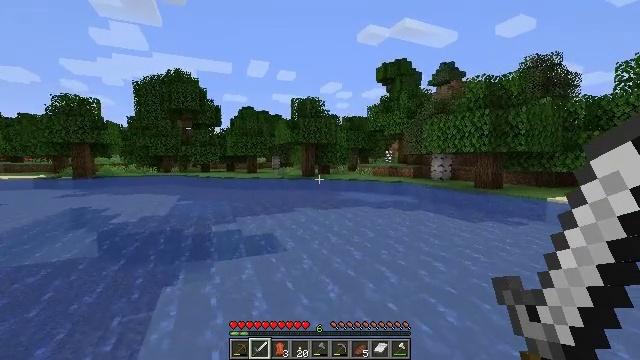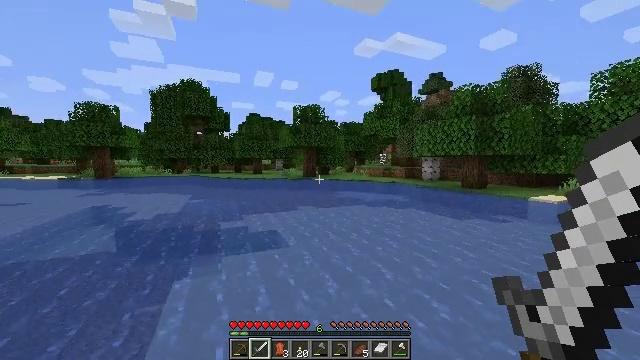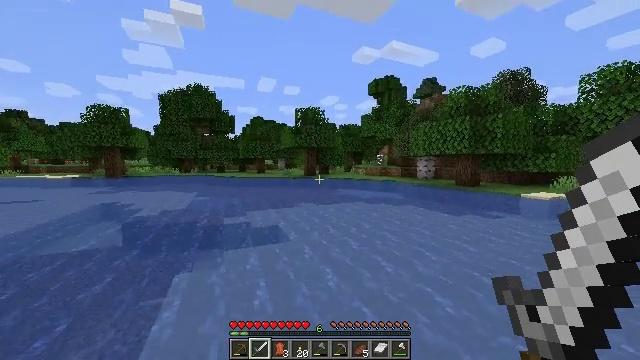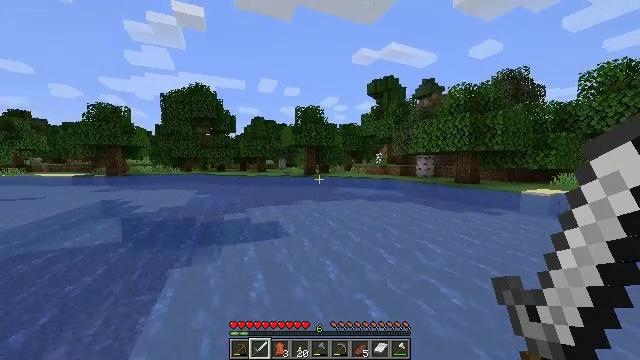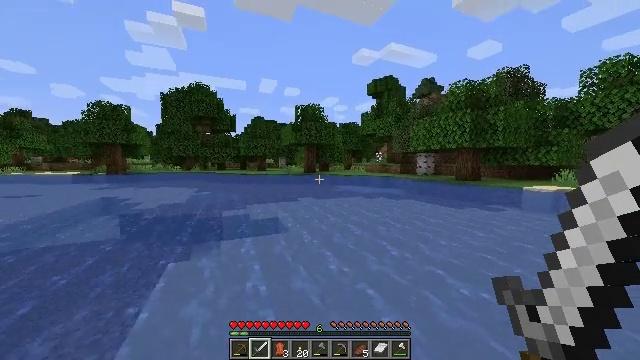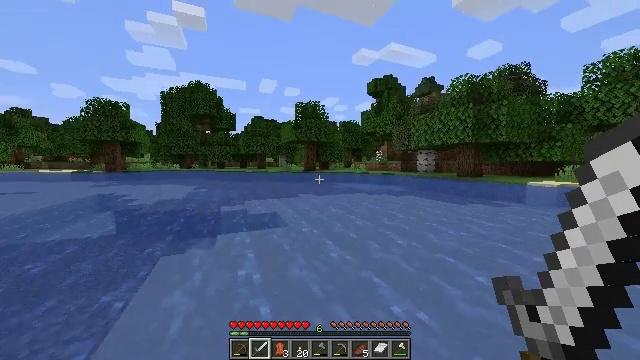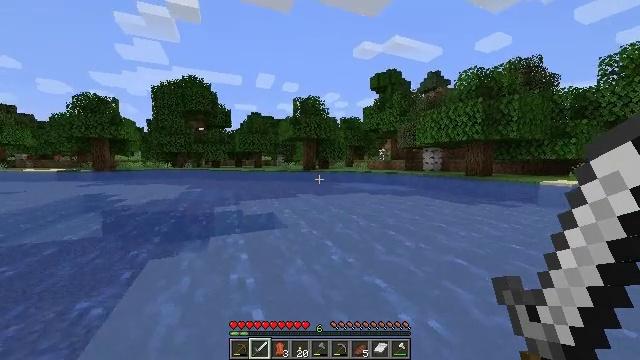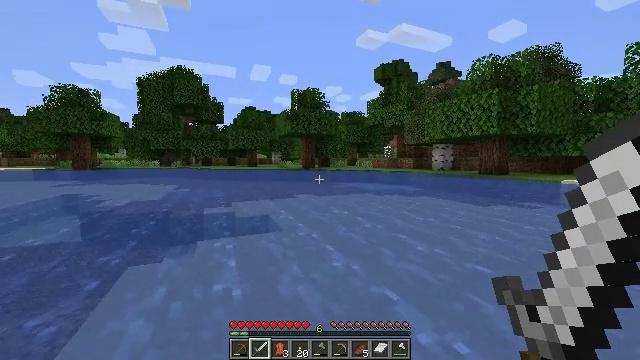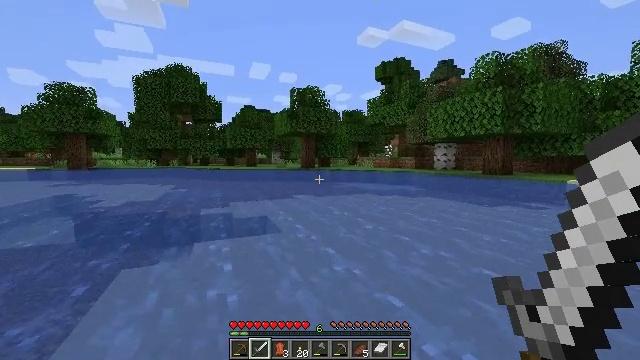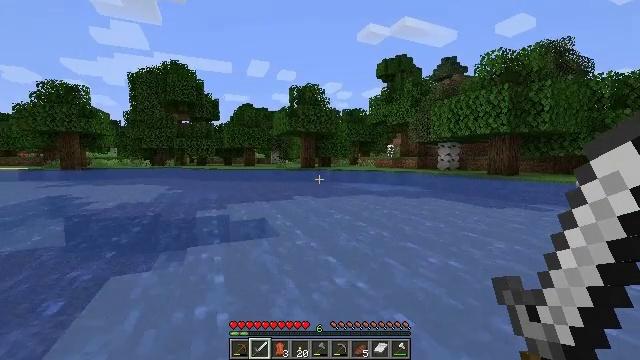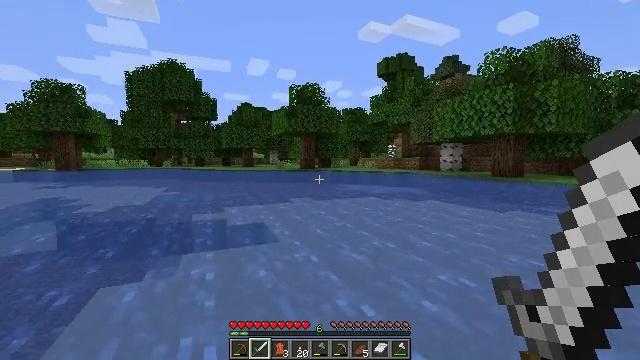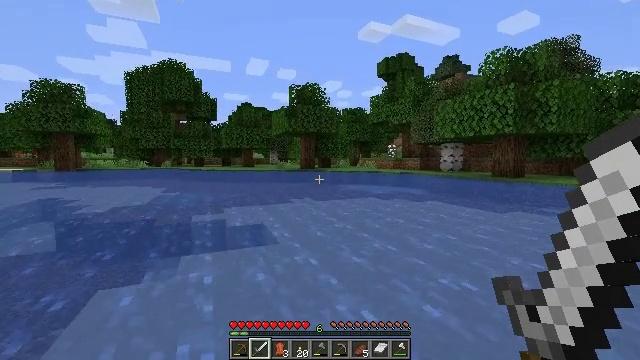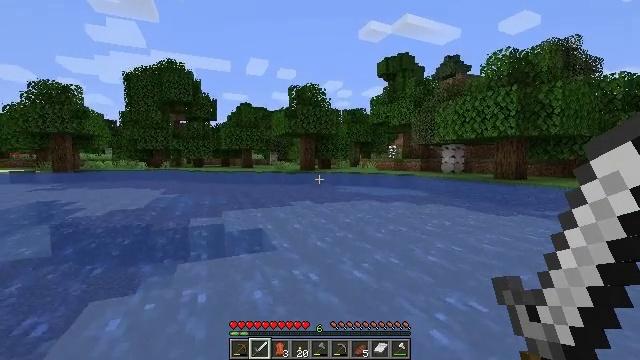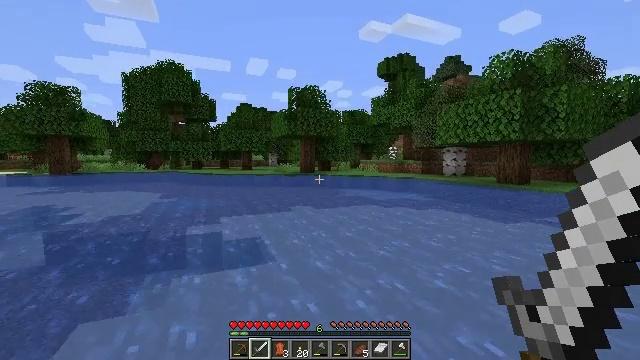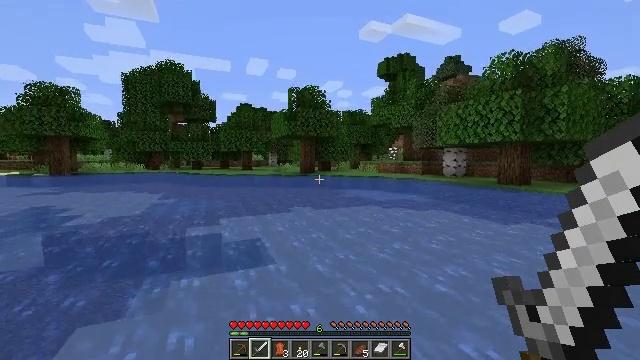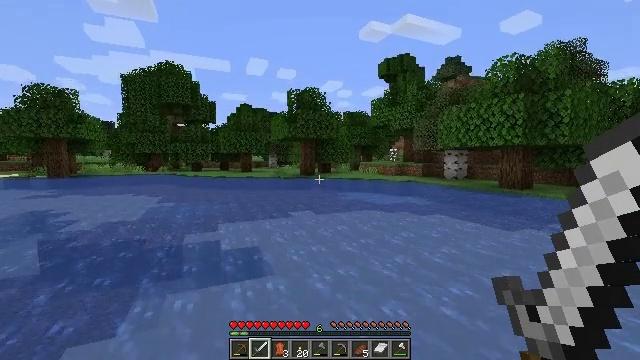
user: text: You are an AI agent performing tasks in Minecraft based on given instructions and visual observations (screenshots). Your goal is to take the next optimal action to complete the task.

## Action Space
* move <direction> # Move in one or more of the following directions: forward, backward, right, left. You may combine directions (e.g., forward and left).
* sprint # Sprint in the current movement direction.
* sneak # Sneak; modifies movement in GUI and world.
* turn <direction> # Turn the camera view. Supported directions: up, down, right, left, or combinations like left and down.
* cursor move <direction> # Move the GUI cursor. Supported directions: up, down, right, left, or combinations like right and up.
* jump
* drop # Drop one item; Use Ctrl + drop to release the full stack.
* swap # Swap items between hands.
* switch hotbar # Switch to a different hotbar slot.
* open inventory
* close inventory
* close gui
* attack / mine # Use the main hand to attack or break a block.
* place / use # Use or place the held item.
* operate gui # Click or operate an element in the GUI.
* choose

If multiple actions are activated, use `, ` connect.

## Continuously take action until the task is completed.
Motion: motion action
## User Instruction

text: Trim the tree by mining oak leaves.
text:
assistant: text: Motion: move forward, sprint, jump
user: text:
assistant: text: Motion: move forward, sprint, jump
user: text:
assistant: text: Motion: move forward, sprint, jump
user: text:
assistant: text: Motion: move forward, sprint, jump
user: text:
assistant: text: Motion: move forward, sprint, jump
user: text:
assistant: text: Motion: move forward, sprint, jump
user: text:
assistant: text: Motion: move forward, sprint, jump
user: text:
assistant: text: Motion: move forward, sprint, jump
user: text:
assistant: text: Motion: move forward, sprint, jump
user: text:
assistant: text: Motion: move forward, sprint, jump
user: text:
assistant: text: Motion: move forward, sprint, jump
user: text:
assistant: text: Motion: move forward, sprint, jump
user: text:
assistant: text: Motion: move forward, sprint, jump
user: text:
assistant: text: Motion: move forward, sprint, jump
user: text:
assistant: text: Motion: move forward, sprint, jump
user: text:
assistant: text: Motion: move forward, sprint, jump
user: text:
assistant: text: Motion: move forward, sprint, jump
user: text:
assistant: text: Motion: move forward, sprint, jump
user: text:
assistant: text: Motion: move forward, sprint, jump
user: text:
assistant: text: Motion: move forward, sprint, jump
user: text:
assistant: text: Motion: move forward, sprint, jump
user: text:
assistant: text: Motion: move forward, sprint, jump
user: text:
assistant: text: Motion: move forward, sprint, jump
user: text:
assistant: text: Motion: move forward, sprint, jump
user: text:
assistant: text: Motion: move forward, sprint, jump
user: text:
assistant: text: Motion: move forward, sprint, jump
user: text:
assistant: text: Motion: move forward, sprint, jump
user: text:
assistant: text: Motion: move forward, sprint, jump
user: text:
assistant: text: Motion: move forward, sprint, jump
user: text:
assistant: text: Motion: move forward, sprint, jump